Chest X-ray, AP view. Patient: 75 years old, sex F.
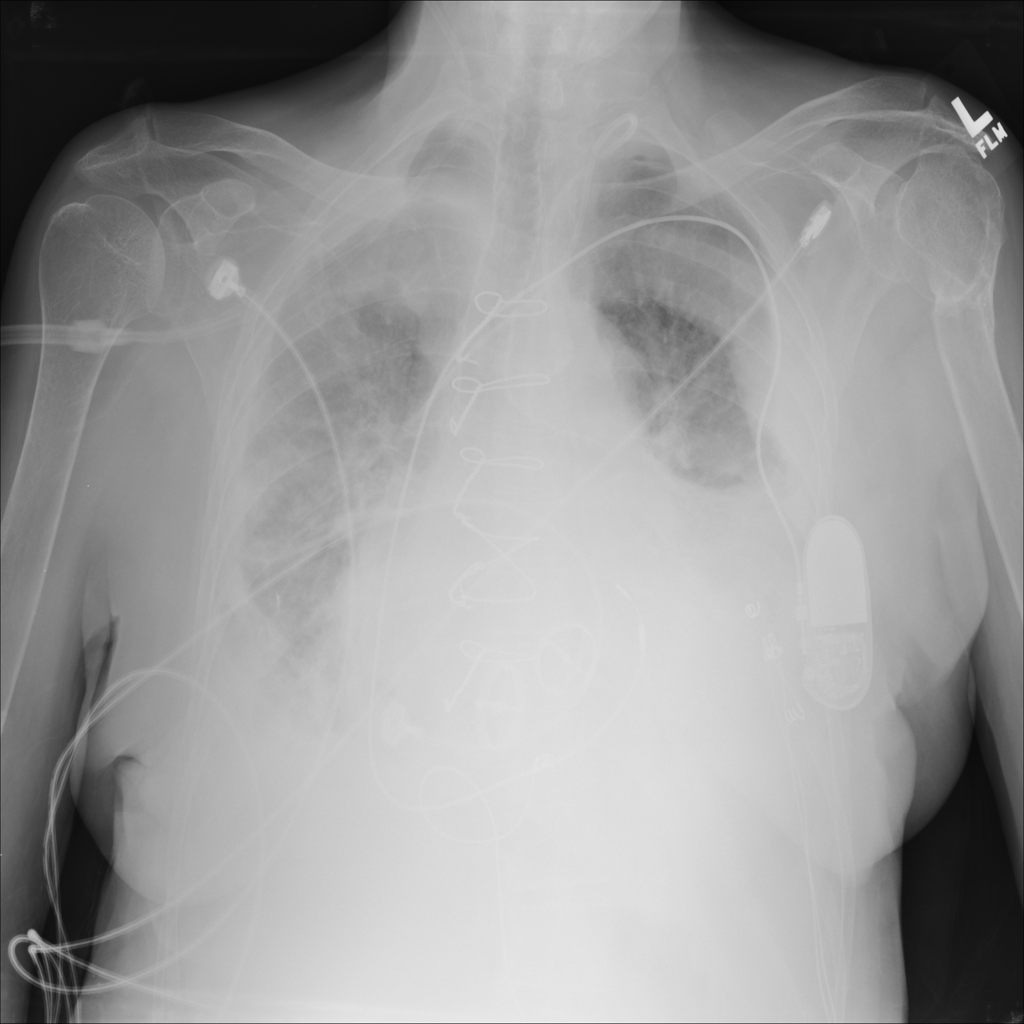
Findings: Effusion